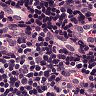
Metastatic tissue present: yes